Question: I am trying to implement the following. I have two bounds A and B, I want to transform box B so that the intersection between A and B no longer exists. I'm not sure how to calculate the shift, i want to maintain the direction, i.e the red line.

Haven't written much code, pretty stuck with the math.
'''
var a = new Rectangle(40, 40, 20, 20);
var b = new Rectangle(25, 30, 20, 20);
'''
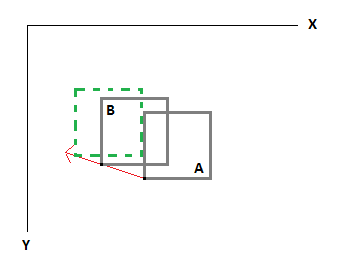
Answer: So for the case you've provided, the shift in b.x (dx) can be calculated as 'a.x - b.length - b.x'. The shift in b.y (dy) can then be calculated in terms of keeping slope constant. So solve for dy in 'dx/dy = (a.x - b.x)/(a.y - b.y)', and that gets you the change in y as well.
However, this is specific to the case you described. Among other things, you need to think about what happens if A and B are flipped, what happens if A.x = B.x, what happens if A.y = B.y, and what happens if the difference in x is smaller than the difference in y. Drawing pictures will probably help immensely, on chart paper if you have it, on blank computer paper if you don't. Hope this is a good start.